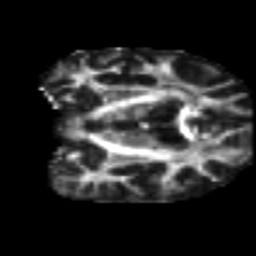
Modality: FA
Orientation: coronal
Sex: male
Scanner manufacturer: ge
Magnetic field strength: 3 T
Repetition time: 7 s
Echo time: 0.0811 s